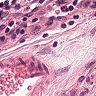
Metastatic tissue present: no